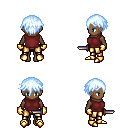
a pixel art fantasy rpg character, female body template, human, dark skin, maroon sleeveless shirt, gold greaves, white cyan short bangs hairstyle, gold gloves, gold boots, dagger, four views (front, back, left, right), 2x2 character sprite sheet, small pixel art, hard edges, no anti-aliasing